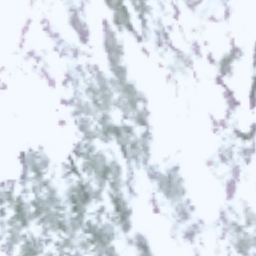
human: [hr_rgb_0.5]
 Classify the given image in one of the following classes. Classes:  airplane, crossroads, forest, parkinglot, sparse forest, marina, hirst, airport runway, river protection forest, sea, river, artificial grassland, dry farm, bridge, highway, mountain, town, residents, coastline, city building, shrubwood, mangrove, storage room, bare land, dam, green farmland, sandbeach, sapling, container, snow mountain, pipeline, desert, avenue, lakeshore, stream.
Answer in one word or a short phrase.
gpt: snow mountain